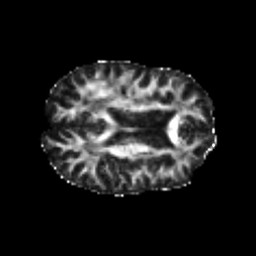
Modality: FA
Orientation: axial
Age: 22
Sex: female
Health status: healthy
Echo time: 0.074 s